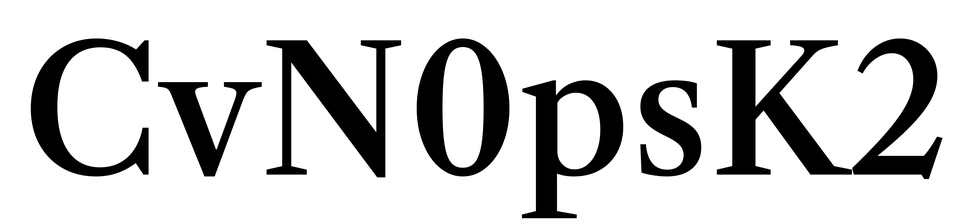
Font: LibreCaslonText_Medium